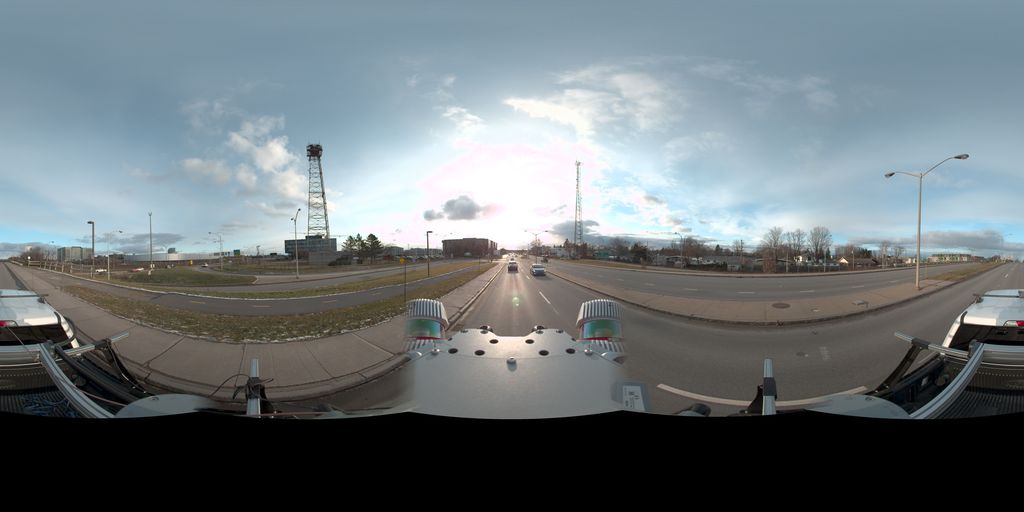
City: quebec_city